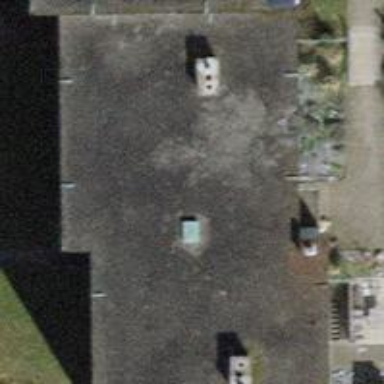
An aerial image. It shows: Building with flat roof.